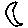
Label: moon